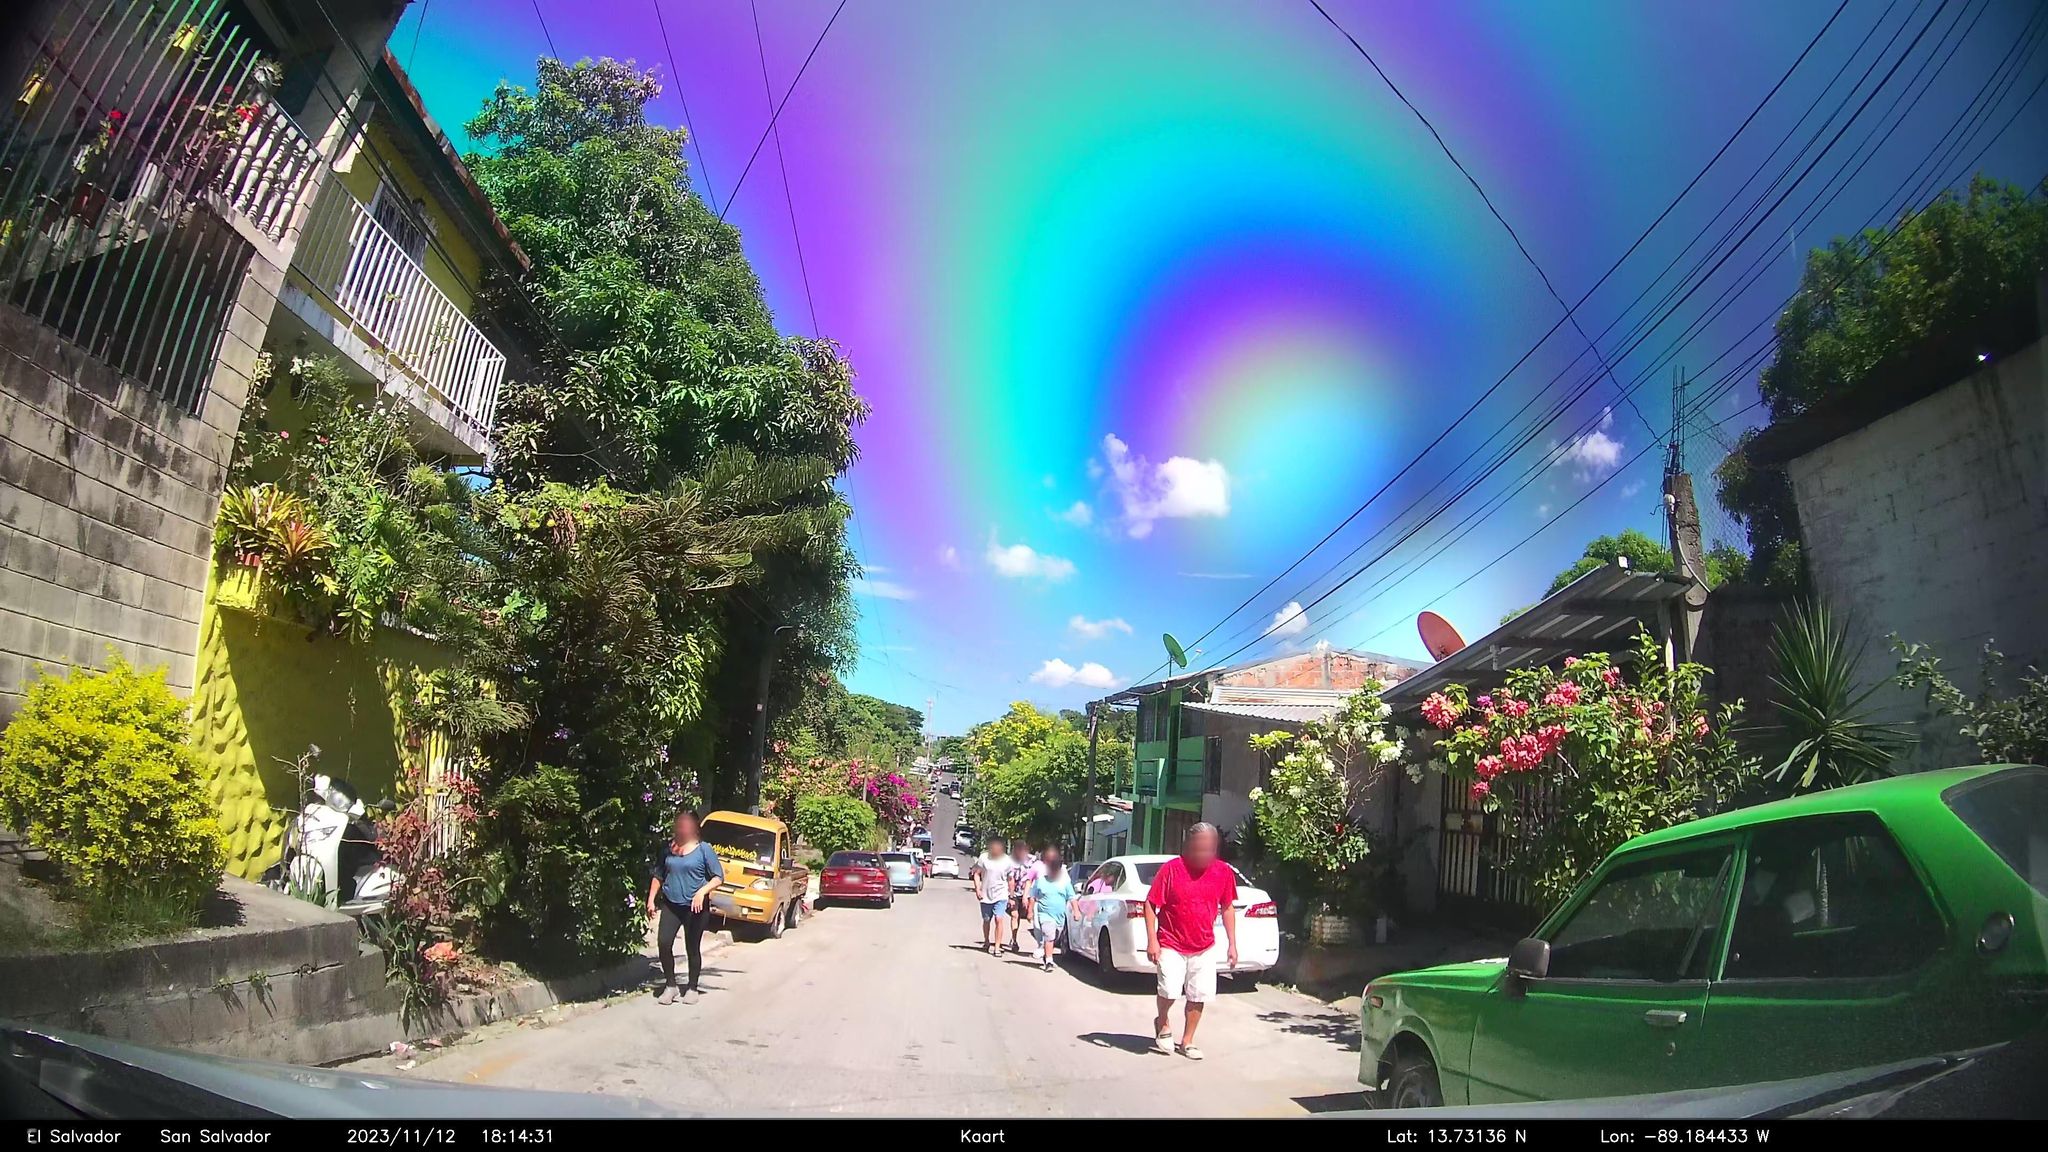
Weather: clear
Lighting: day
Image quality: good
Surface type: driving surface
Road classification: residential
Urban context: urban centre
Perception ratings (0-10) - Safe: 0.62, Lively: 7.88, Beautiful: 4.81, Boring: 6.85, Depressing: 3.88, Wealthy: 3.39